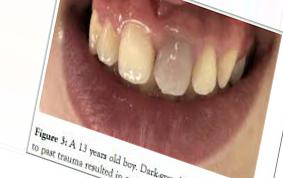
Condition: Tooth Discoloration